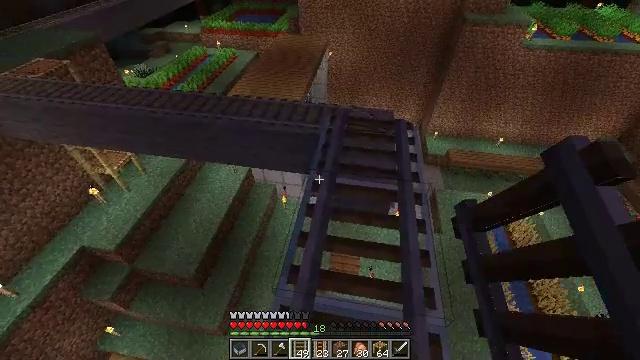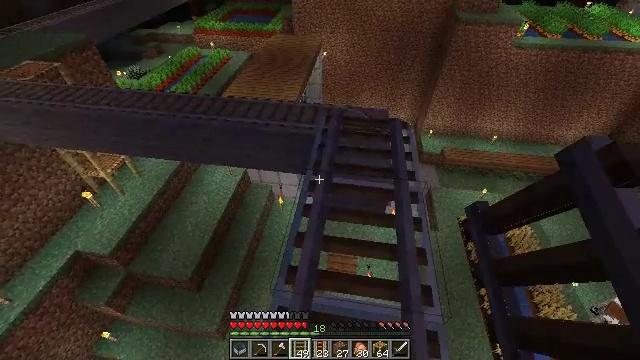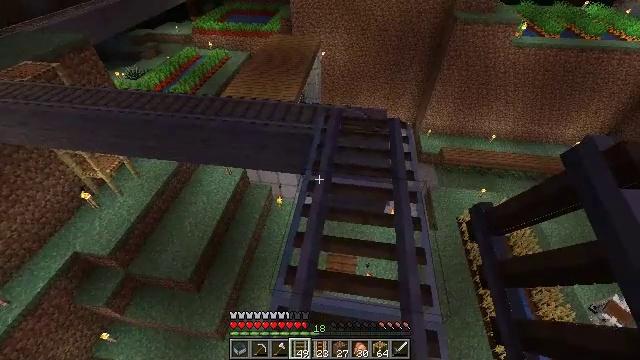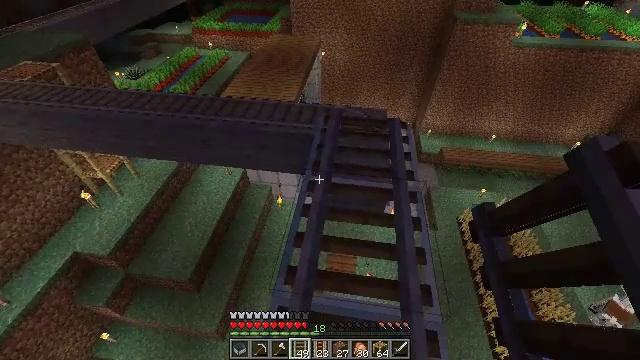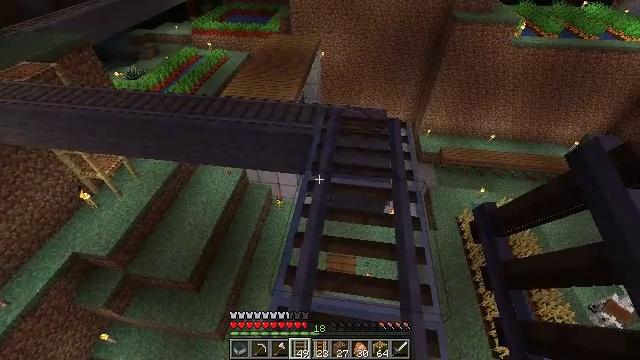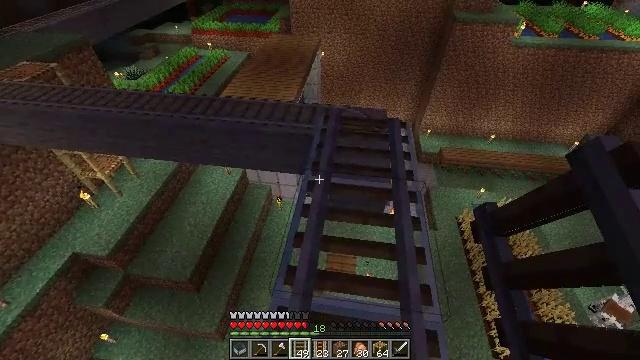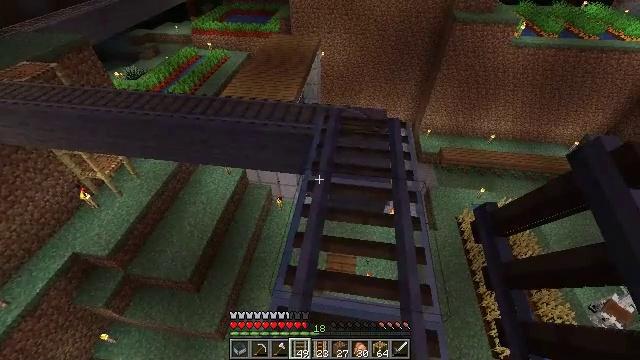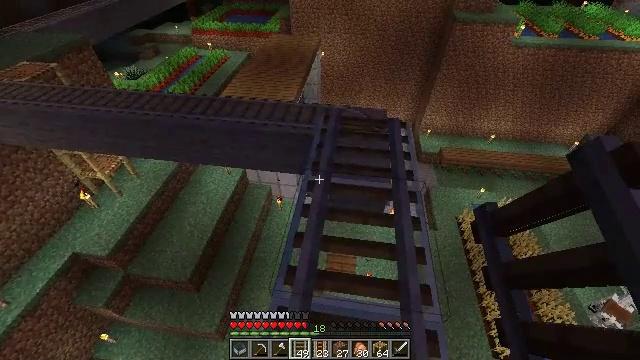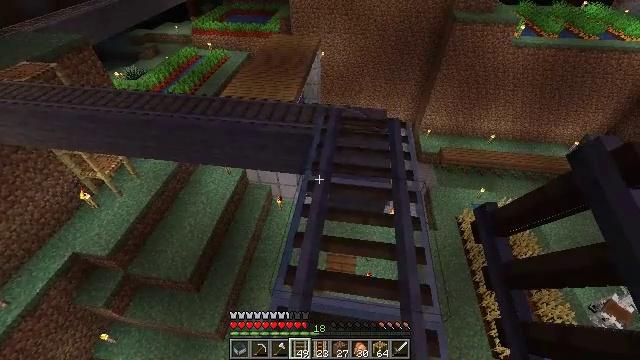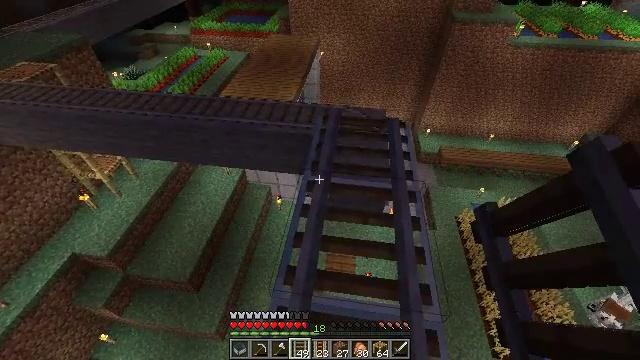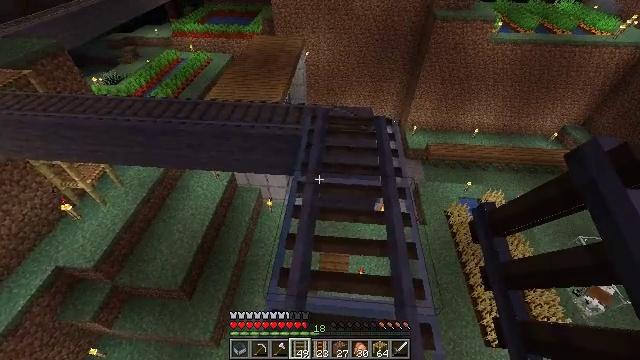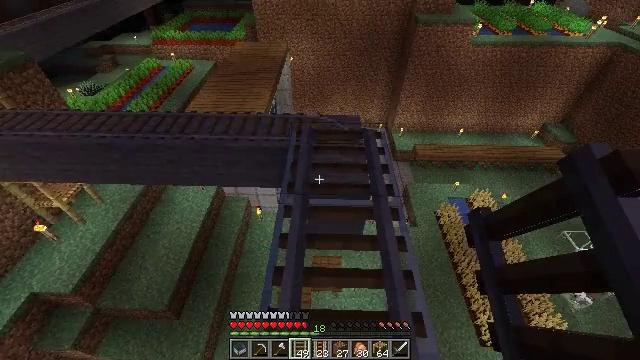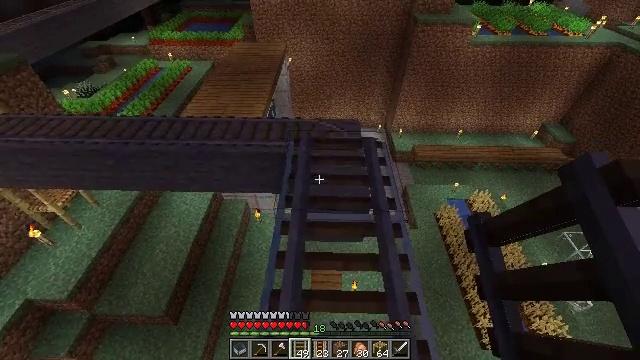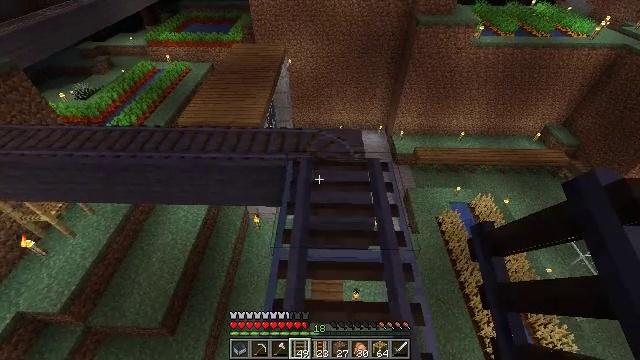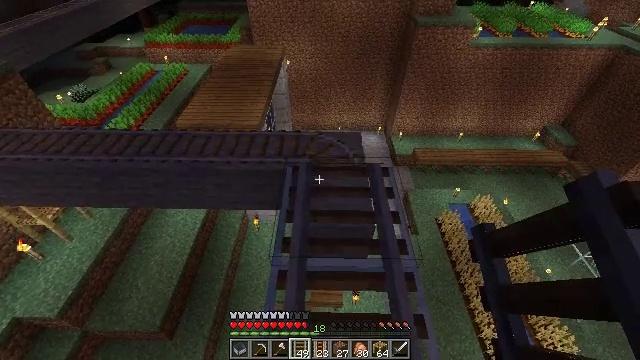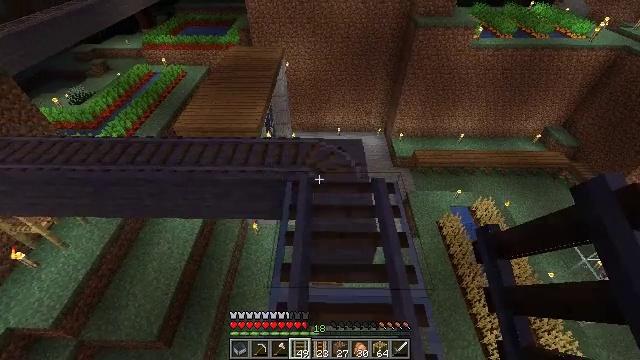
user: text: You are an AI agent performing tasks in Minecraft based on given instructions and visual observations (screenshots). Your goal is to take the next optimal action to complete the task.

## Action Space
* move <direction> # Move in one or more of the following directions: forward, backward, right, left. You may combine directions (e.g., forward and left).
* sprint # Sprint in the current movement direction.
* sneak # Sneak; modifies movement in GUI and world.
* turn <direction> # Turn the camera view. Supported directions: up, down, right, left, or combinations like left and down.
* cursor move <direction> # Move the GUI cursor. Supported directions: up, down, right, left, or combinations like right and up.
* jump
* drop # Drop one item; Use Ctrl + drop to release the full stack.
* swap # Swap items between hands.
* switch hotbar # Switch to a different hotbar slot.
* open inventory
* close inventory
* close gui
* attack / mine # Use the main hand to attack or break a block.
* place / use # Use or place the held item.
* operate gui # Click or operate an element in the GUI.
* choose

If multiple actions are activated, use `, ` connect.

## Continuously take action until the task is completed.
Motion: motion action
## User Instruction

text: Mine the smooth stone.
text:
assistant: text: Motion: turn right
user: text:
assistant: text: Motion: no_op
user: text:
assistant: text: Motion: no_op
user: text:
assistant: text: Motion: no_op
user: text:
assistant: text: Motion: no_op
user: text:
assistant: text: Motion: no_op
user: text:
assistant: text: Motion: no_op
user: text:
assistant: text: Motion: no_op
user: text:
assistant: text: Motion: no_op
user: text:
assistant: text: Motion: move forward, turn right
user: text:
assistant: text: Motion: move forward, turn right
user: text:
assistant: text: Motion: move forward
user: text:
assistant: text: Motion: move forward
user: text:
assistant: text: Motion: move forward
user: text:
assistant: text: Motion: move forward
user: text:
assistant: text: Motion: move forward
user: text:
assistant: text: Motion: move forward
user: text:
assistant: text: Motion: move forward
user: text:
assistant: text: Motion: move forward
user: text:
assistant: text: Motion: move forward
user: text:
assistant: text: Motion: move forward, turn left
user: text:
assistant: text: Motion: turn left and up
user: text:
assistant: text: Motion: turn left and up
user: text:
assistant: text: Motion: turn left and up
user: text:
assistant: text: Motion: turn left and up
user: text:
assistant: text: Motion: turn left
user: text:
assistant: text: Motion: no_op
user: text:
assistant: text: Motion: no_op
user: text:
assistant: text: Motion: no_op
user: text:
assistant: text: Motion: no_op